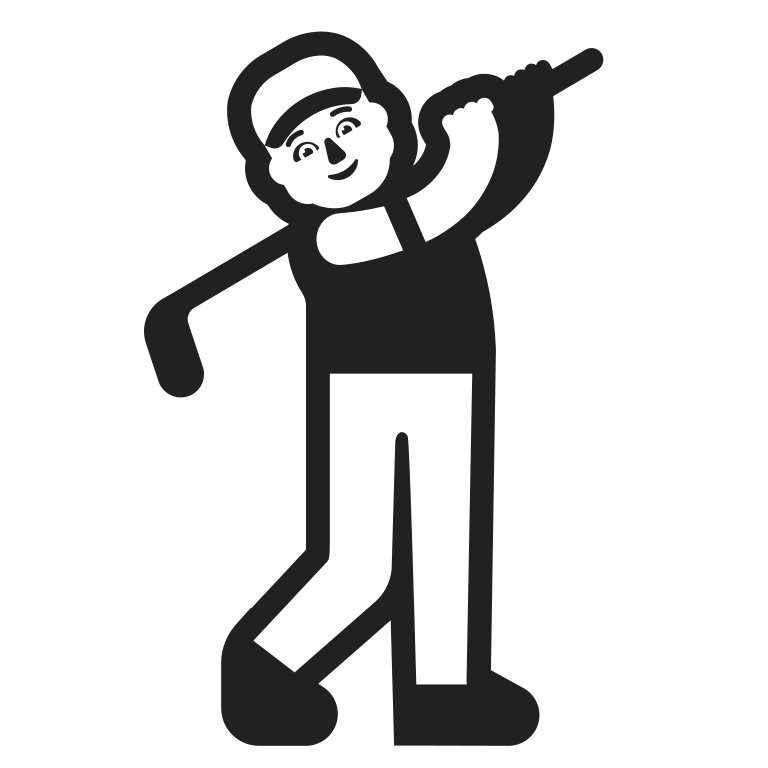
person golfing high contrast default